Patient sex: M
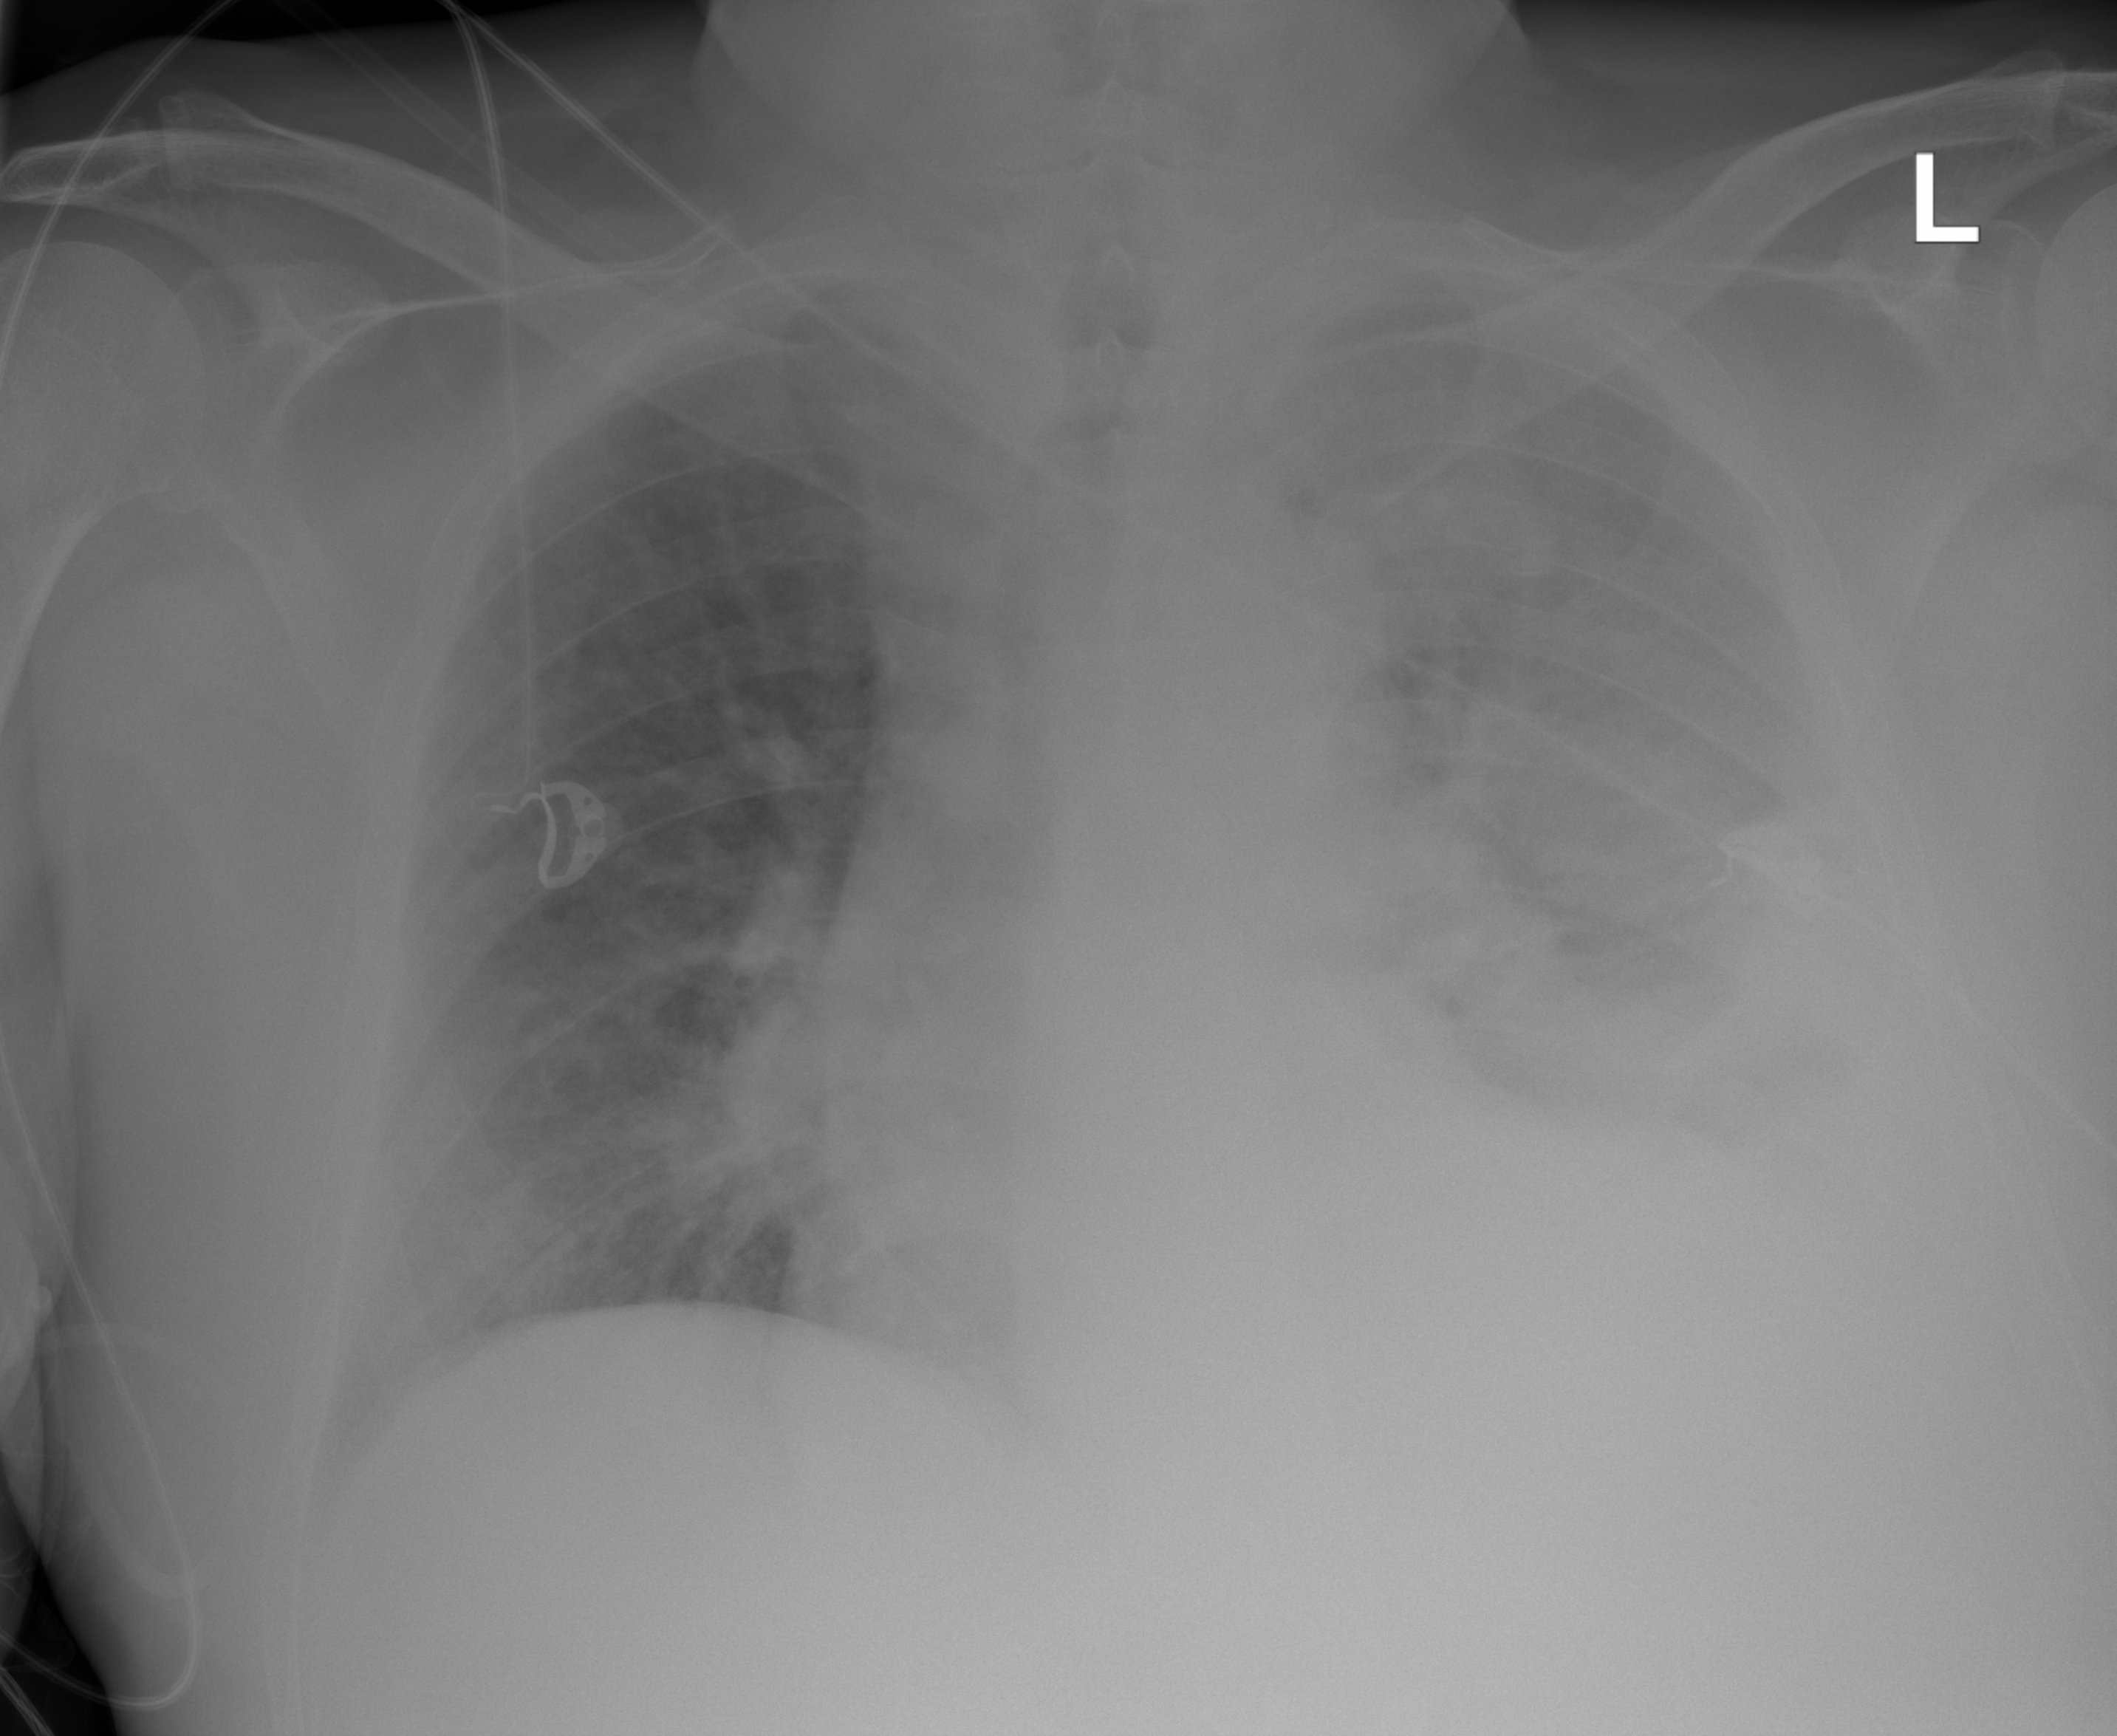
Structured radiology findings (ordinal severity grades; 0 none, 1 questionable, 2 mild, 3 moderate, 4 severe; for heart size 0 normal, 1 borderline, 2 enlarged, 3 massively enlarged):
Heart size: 2
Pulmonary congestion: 2
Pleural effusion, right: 0
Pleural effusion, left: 3
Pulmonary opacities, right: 0
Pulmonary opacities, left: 2
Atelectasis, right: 1
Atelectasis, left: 2